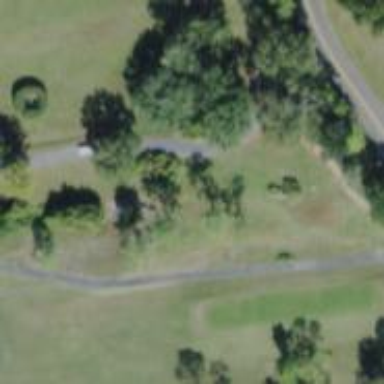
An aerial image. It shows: Path for golf carts.